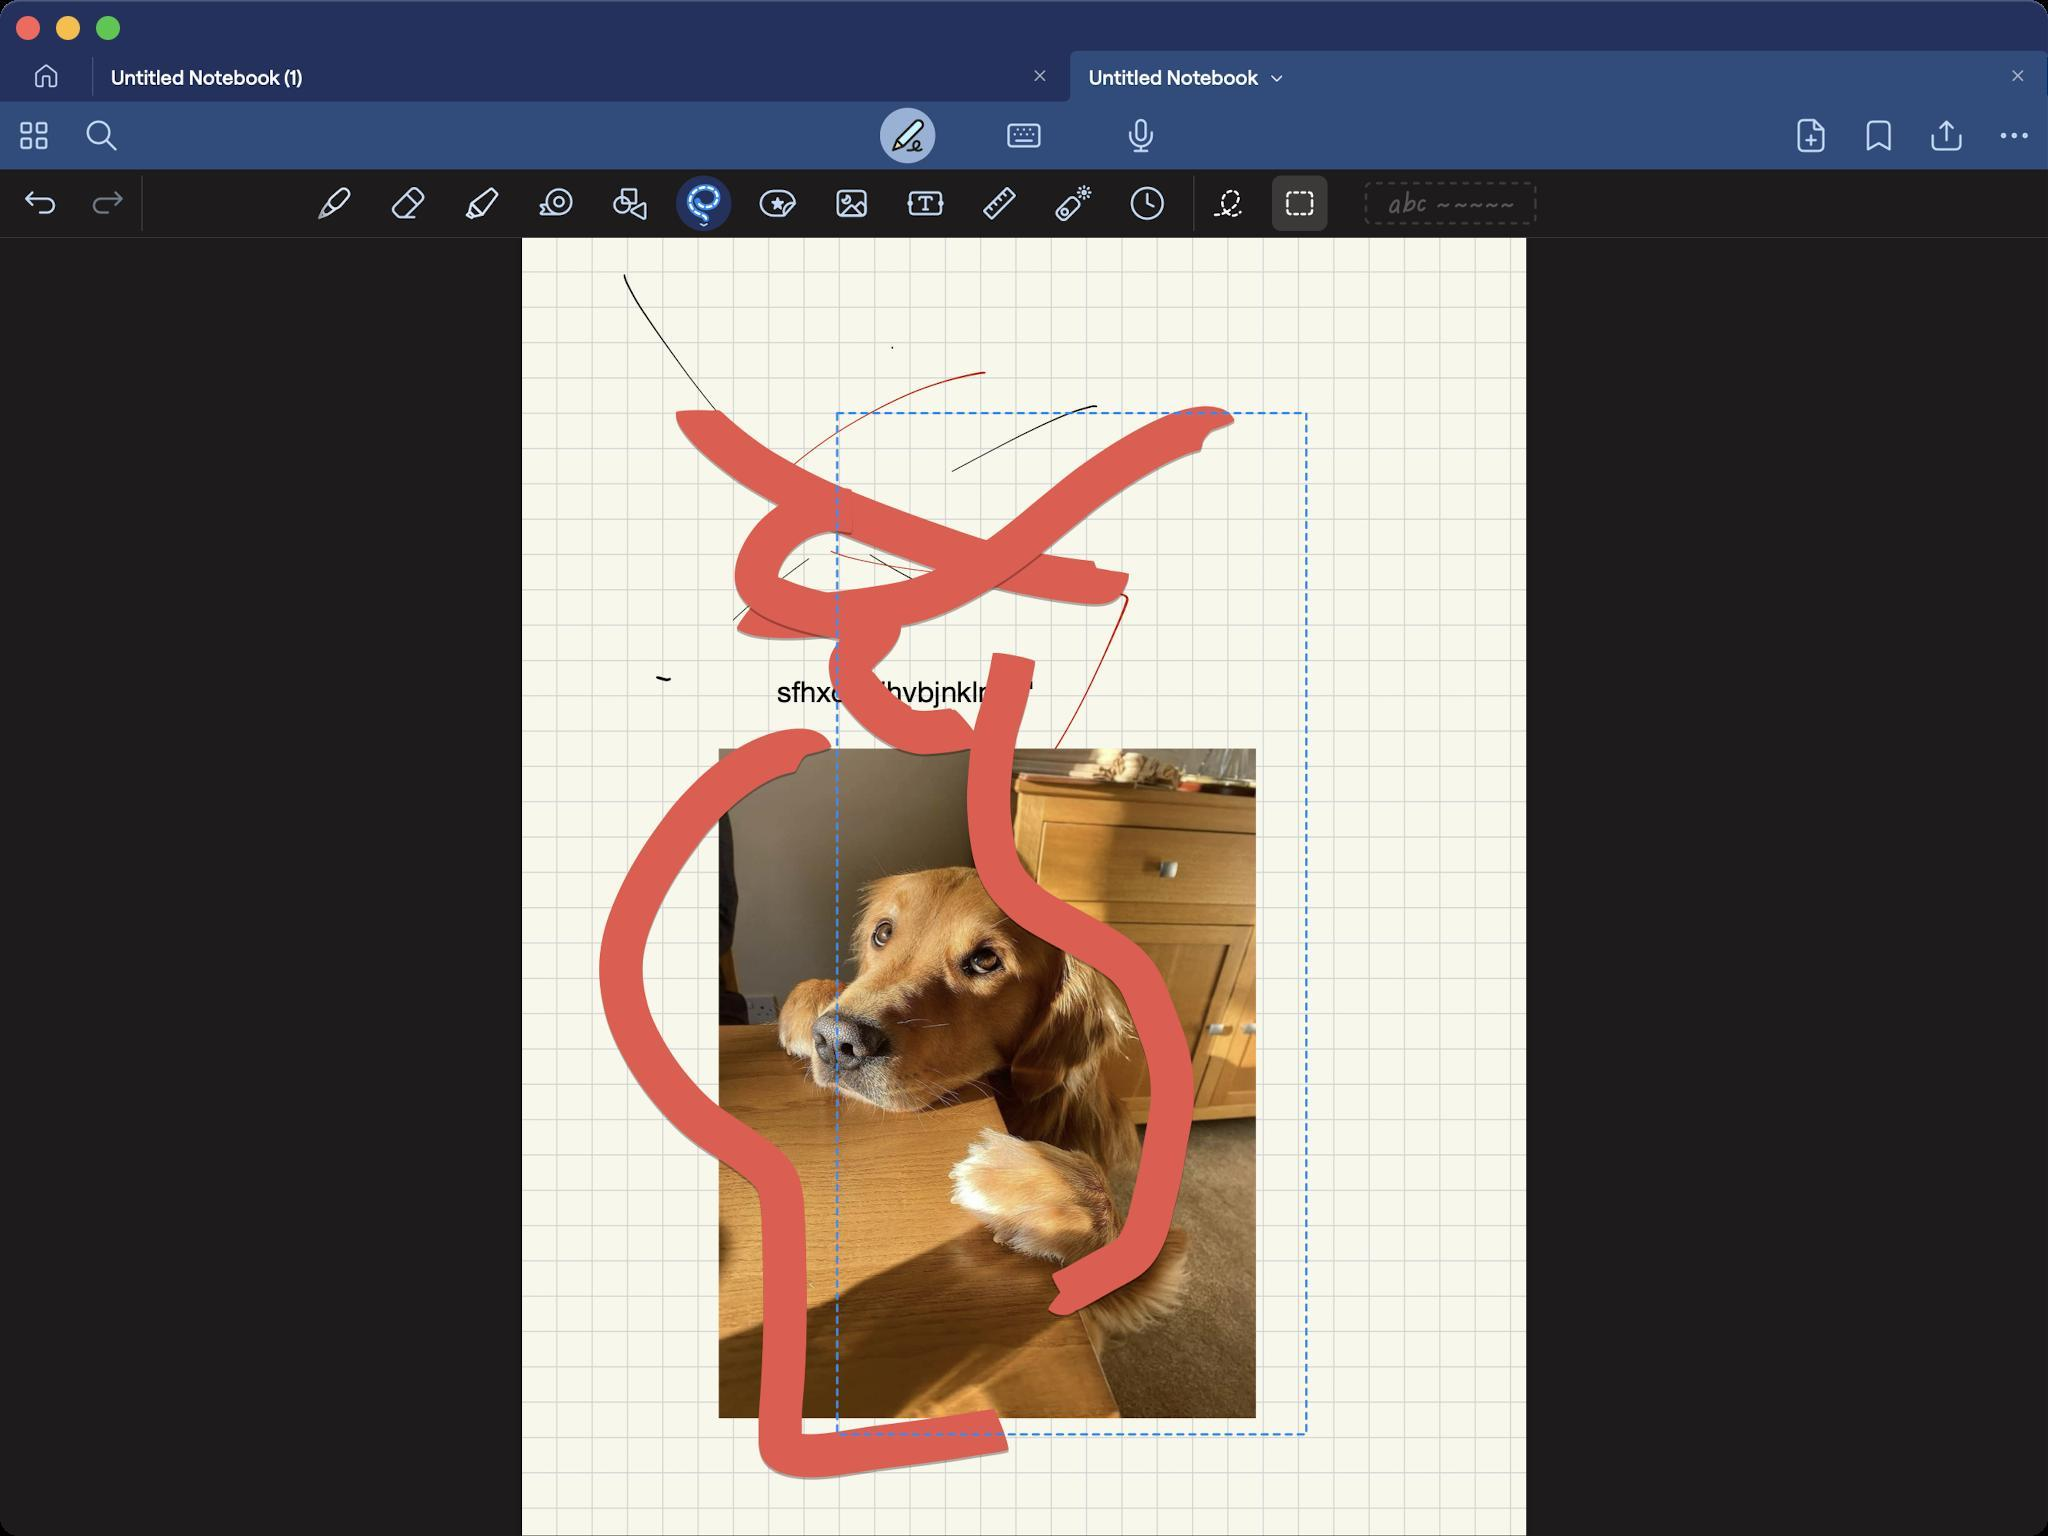
Accessibility tree:
{"name": "Untitled_Notebook", "role": "AXWindow", "description": null, "role_description": "standard window", "value": null, "position": "352.00;95.00", "size": "1024;768", "children": [{"name": null, "role": "AXGroup", "description": null, "role_description": "group", "value": null, "position": "0.00;0.00", "size": "1024;768", "children": [{"name": null, "role": "AXGroup", "description": null, "role_description": "group", "value": null, "position": "0.00;0.00", "size": "1024;28", "children": []}, {"name": null, "role": "AXGroup", "description": null, "role_description": "group", "value": null, "position": "0.00;0.00", "size": "1024;15", "children": []}, {"name": null, "role": "AXGroup", "description": null, "role_description": "group", "value": null, "position": "0.00;0.00", "size": "1024;768", "children": [{"name": null, "role": "AXButton", "description": "Home", "role_description": "button", "value": null, "position": "0.00;25.41", "size": "46;25", "children": []}, {"name": null, "role": "AXGroup", "description": null, "role_description": "collection", "value": null, "position": "46.20;25.41", "size": "978;25", "children": [{"name": null, "role": "AXStaticText", "description": "Tab Untitled Notebook (1)", "role_description": "text", "value": null, "position": "46.20;25.41", "size": "489;25", "children": []}, {"name": null, "role": "AXStaticText", "description": "Tab Untitled Notebook", "role_description": "text", "value": null, "position": "535.15;25.41", "size": "489;25", "children": []}]}, {"name": null, "role": "AXGroup", "description": "Toolbar", "role_description": "group", "value": null, "position": "0.00;50.82", "size": "1024;34", "children": [{"name": null, "role": "AXGroup", "description": null, "role_description": "group", "value": null, "position": "0.00;50.82", "size": "1024;34", "children": [{"name": null, "role": "AXButton", "description": "Study Navigator", "role_description": "button", "value": null, "position": "0.00;53.13", "size": "34;29", "children": []}, {"name": null, "role": "AXButton", "description": "Search", "role_description": "button", "value": null, "position": "33.88;53.13", "size": "34;29", "children": []}, {"name": null, "role": "AXButton", "description": "Read only", "role_description": "button", "value": null, "position": "436.59;53.13", "size": "34;29", "children": []}, {"name": null, "role": "AXButton", "description": "typing", "role_description": "button", "value": null, "position": "495.11;53.13", "size": "34;29", "children": []}, {"name": null, "role": "AXButton", "description": "Record", "role_description": "button", "value": null, "position": "553.63;53.13", "size": "34;29", "children": []}, {"name": null, "role": "AXButton", "description": "Add", "role_description": "button", "value": null, "position": "888.58;53.90", "size": "34;28", "children": []}, {"name": null, "role": "AXButton", "description": "Bookmark", "role_description": "button", "value": null, "position": "922.46;53.90", "size": "34;28", "children": []}, {"name": null, "role": "AXButton", "description": "Share", "role_description": "button", "value": null, "position": "956.34;53.90", "size": "34;28", "children": []}, {"name": null, "role": "AXButton", "description": "More", "role_description": "button", "value": null, "position": "990.22;53.90", "size": "34;28", "children": []}]}]}, {"name": null, "role": "AXGroup", "description": null, "role_description": "group", "value": null, "position": "0.00;84.70", "size": "1024;34", "children": [{"name": null, "role": "AXGroup", "description": null, "role_description": "group", "value": "undoRedoStackView", "position": "0.00;84.70", "size": "74;34", "children": [{"name": null, "role": "AXButton", "description": "tool undo", "role_description": "button", "value": null, "position": "3.08;84.70", "size": "34;34", "children": []}, {"name": null, "role": "AXButton", "description": "tool redo", "role_description": "button", "value": null, "position": "36.96;84.70", "size": "34;34", "children": []}]}, {"name": null, "role": "AXGroup", "description": null, "role_description": "group", "value": "toolsStackView", "position": "150.15;84.70", "size": "447;34", "children": [{"name": null, "role": "AXButton", "description": "tool fountainpen", "role_description": "button", "value": null, "position": "153.23;84.70", "size": "28;34", "children": []}, {"name": null, "role": "AXButton", "description": "tool segment eraser", "role_description": "button", "value": null, "position": "190.19;84.70", "size": "28;34", "children": []}, {"name": null, "role": "AXButton", "description": "tool highlighter", "role_description": "button", "value": null, "position": "227.15;84.70", "size": "28;34", "children": []}, {"name": null, "role": "AXButton", "description": "tool tape", "role_description": "button", "value": null, "position": "264.11;84.70", "size": "28;34", "children": []}, {"name": null, "role": "AXButton", "description": "tool shapes", "role_description": "button", "value": null, "position": "301.07;84.70", "size": "28;34", "children": []}, {"name": null, "role": "AXButton", "description": "tool lasso", "role_description": "button", "value": null, "position": "338.03;84.70", "size": "28;34", "children": []}, {"name": null, "role": "AXButton", "description": "tool elements", "role_description": "button", "value": null, "position": "374.99;84.70", "size": "28;34", "children": []}, {"name": null, "role": "AXButton", "description": "tool image", "role_description": "button", "value": null, "position": "411.95;84.70", "size": "28;34", "children": []}, {"name": null, "role": "AXButton", "description": "tool texttool", "role_description": "button", "value": null, "position": "448.91;84.70", "size": "28;34", "children": []}, {"name": null, "role": "AXButton", "description": "tool ruler", "role_description": "button", "value": null, "position": "485.87;84.70", "size": "28;34", "children": []}, {"name": null, "role": "AXButton", "description": "tool laser", "role_description": "button", "value": null, "position": "522.83;84.70", "size": "28;34", "children": []}, {"name": null, "role": "AXButton", "description": "tool timer", "role_description": "button", "value": null, "position": "559.79;84.70", "size": "28;34", "children": []}]}, {"name": null, "role": "AXGroup", "description": null, "role_description": "group", "value": "optionsStackView", "position": "596.75;84.70", "size": "185;34", "children": [{"name": null, "role": "AXButton", "description": "Freehand Selection", "role_description": "button", "value": null, "position": "596.75;84.70", "size": "34;34", "children": []}, {"name": null, "role": "AXButton", "description": "Rectangular Selection", "role_description": "button", "value": null, "position": "632.94;84.70", "size": "34;34", "children": []}, {"name": null, "role": "AXButton", "description": "lasso tip button rectangle", "role_description": "button", "value": null, "position": "679.14;84.70", "size": "92;34", "children": []}]}]}, {"name": null, "role": "AXStaticText", "description": "Document Content Area", "role_description": "text", "value": null, "position": "0.00;118.97", "size": "1024;649", "children": []}]}]}, {"name": null, "role": "AXButton", "description": null, "role_description": "close button", "value": null, "position": "7.00;6.00", "size": "14;16", "children": []}, {"name": null, "role": "AXButton", "description": null, "role_description": "full screen button", "value": null, "position": "47.00;6.00", "size": "14;16", "children": [{"name": null, "role": "AXGroup", "description": null, "role_description": "group", "value": null, "position": "47.00;6.00", "size": "14;16", "children": [{"name": null, "role": "AXGroup", "description": null, "role_description": "group", "value": null, "position": "47.00;6.00", "size": "14;16", "children": []}]}]}, {"name": null, "role": "AXButton", "description": null, "role_description": "minimize button", "value": null, "position": "27.00;6.00", "size": "14;16", "children": []}]}